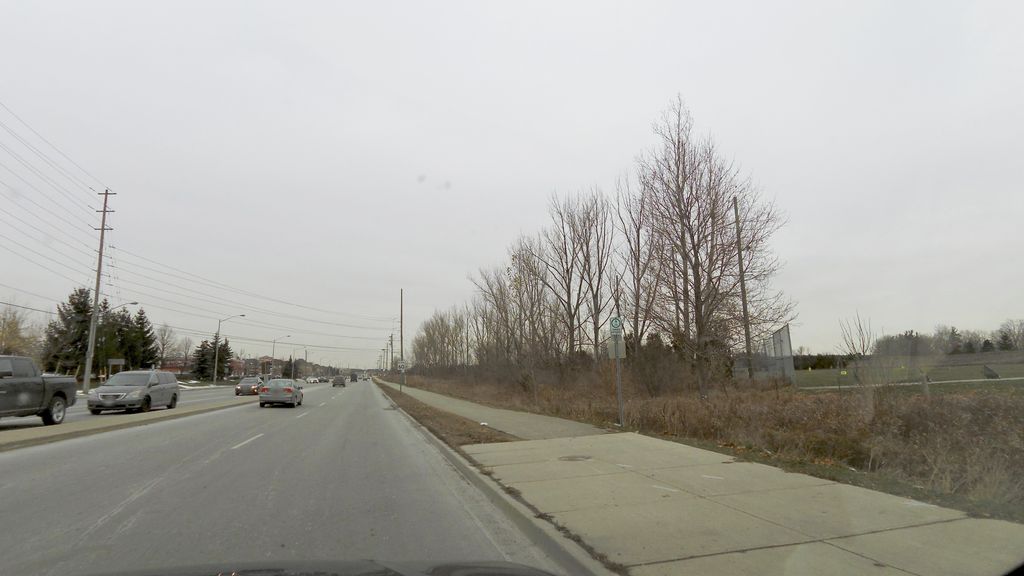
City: toronto